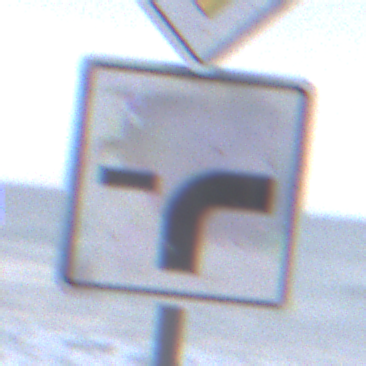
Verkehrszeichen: VerlaufVorfahrtsstrasse9
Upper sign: Vorfahrtsstrasse
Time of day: SunriseSunset
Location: Outdoor (Beach)
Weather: Overcast
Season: NotSpecified
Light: Natural